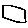
Label: square